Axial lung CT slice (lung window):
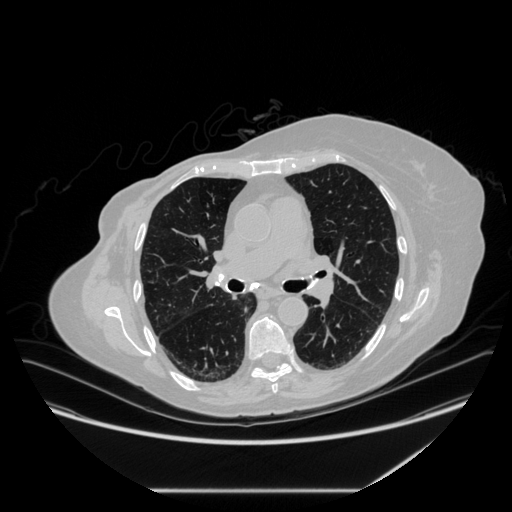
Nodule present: no